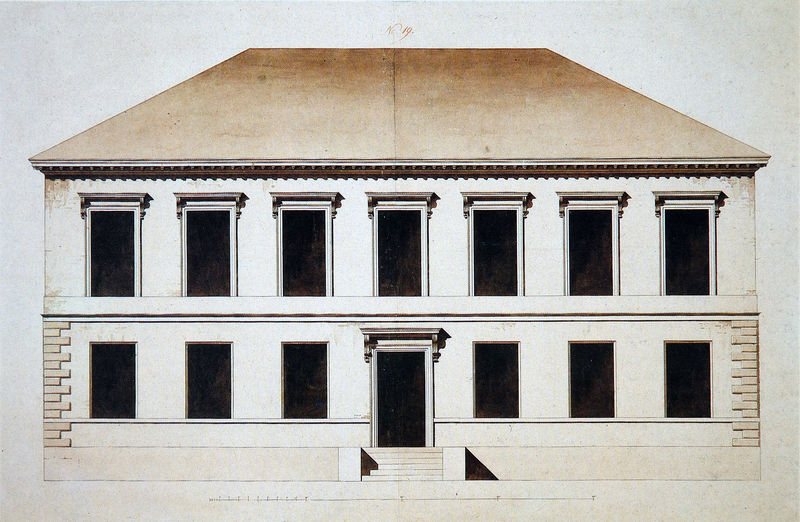
Titel: Palais Asbeck am Karolinenplatz 3 in München - Aufriss Hauptfassade
Künstler: Carl von Fischer
Standort: München
Institution: Architektursammlung der Technischen Universität
Schlagwörter: dunkel, schatten, weiß, aquarell, ocker, braun, fenster, hell, licht, orange, schwarz, skizze, tür, zeichnung, dach, gebäude, haus, rot, schloss, beige, profile, wand, architektur, rahmen, sockel, stein, steine, klassizismus, front, frontal, renaissance, klar, schrift, papier, rahmung, ansicht, fassade, türen, fischer, giebel, mauer, ziegel, schattierung, treppe, treppen, vorsprung, arch, architecture, red, stair, stairs, steps, white, window, black, einfach, grey, modern, old, painting, windows, yellow, symmetrie, türrahmen, brown, floor, staircase, stufe, stufen, podest, eingang, erker, fugen, laviert, treppenstufen, zugang, wohnhaus, fensterrahmen, palazzo, mauerwerk, schlicht, druck, stich, koloriert, türstock, entwurf, darstellung, löcher, aussenansicht, portal, rustika, villa, sims, gesims, laibung, risalit, voluten, mauern, schiefer, walmdach, greek, roman, sky, stone, tree, rechteckig, building, house, landscape, roof, street, vorderansicht, etagen, geschosse, plan, konsolen, konsole, volute, entrance, drawing, frame, stockwerke, shadow, sketch, geometrie, schindel, door, bright, klassisch, geschoss, schinkel, hausfassade, kranzgesims, massstab, aufriss, etage, architekturzeichnung, architekt, piano nobile, satteldach, handzeichnung, architectural drawing, design, pediment, fundament, sockelzone, palladio, rustica, treppenaufgang, zahnschnitt, gemauert, türgiebel, untergeschoss, erdgeschoss, fenstergiebel, obergeschoss, draft, spitzdach, fensterrahmung, aquarelliert, ausgeglichen, fensterlaibung, horizontalgesims, leibung, masstab, portalgiebel, rustifizierung, rustika motiv, schema, trppe, serlio, brick, bricks, ceiling, elevation, facade, scale, symmetry, entry, rechteckfenster, stiegen, gables, rectangles, home, simple, neoclassical, alles, outdoor, tan, doorway, plain, open, border, cieling, big, rectangular, vienna, lonely, architectural, symmetrical, spooky, masonry, 3, a, bulding, palladip, portico, streetview, corners, minimalistic, ng, decor, frontsicht, rooftop, porticus, window pane, shingles, white house, edifice, architexture, gabels, auffriss, thriteen windows, entry way, khaki, boreer, hopme, my house, abm,essungen, baossen, sockelband, glyphen, zecihnung, whiet, front elevation, multi storey building